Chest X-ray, PA view. Patient: 38 years old, sex M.
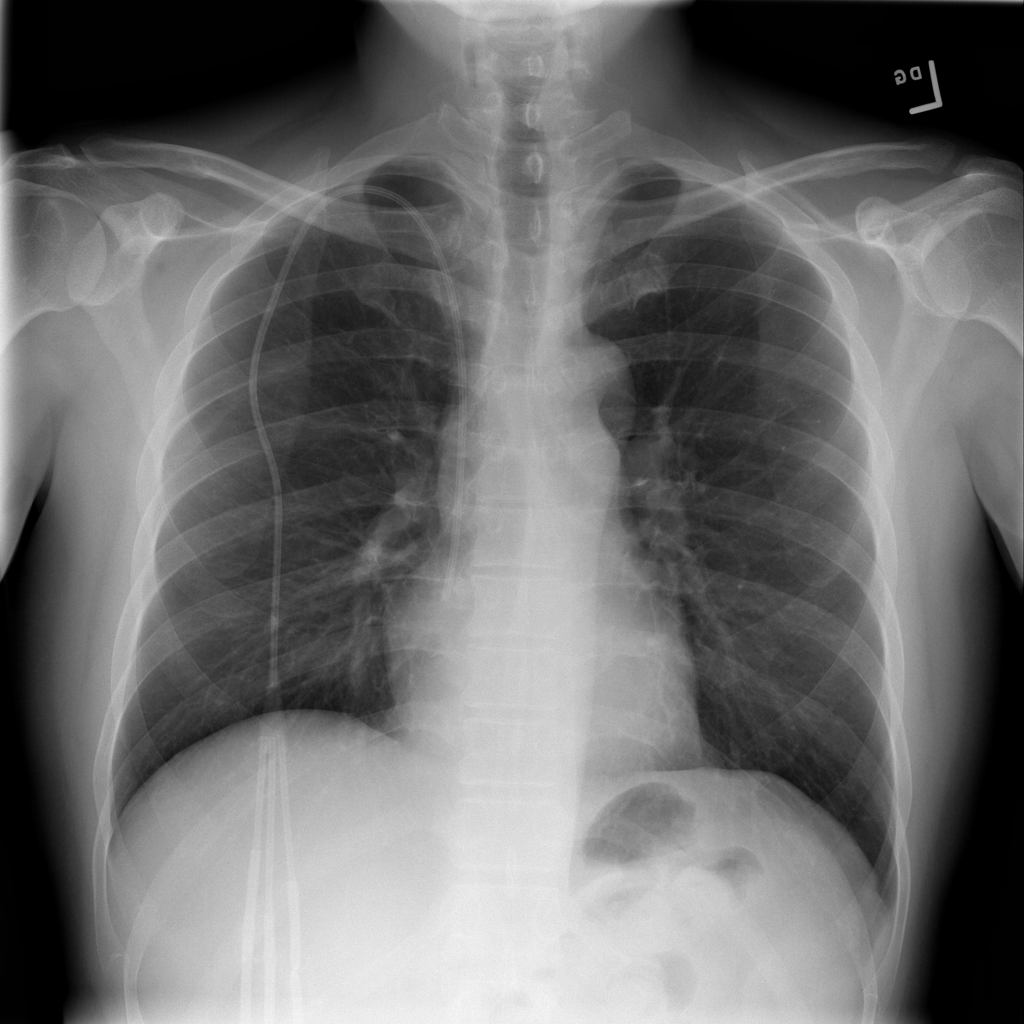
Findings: No Finding